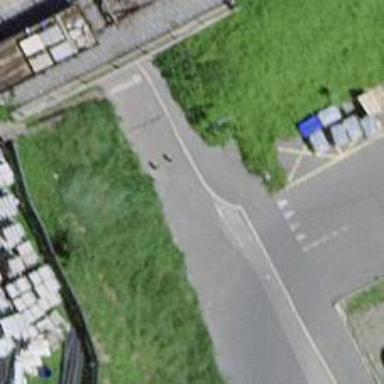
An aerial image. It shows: Block barrier.